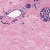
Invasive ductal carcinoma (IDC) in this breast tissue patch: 0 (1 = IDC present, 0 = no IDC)